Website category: sports
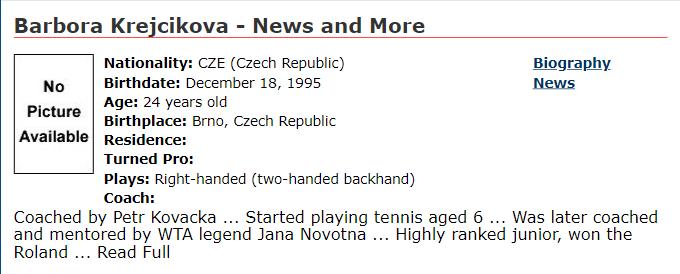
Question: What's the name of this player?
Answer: Barbora Krejcikova

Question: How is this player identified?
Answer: Barbora Krejcikova

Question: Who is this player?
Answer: Barbora Krejcikova

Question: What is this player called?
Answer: Barbora Krejcikova

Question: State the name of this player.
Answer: Barbora Krejcikova

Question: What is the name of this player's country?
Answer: CZE

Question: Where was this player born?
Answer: CZE

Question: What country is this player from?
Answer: CZE

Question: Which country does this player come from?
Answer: CZE

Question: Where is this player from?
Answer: CZE

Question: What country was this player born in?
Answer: CZE

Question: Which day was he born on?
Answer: December 18, 1995

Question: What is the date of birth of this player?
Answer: December 18, 1995

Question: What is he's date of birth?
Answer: December 18, 1995

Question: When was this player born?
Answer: December 18, 1995

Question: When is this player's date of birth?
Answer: December 18, 1995

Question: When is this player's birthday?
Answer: December 18, 1995

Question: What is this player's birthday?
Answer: December 18, 1995

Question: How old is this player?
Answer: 24 years old

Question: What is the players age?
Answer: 24 years old

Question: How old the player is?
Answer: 24 years old

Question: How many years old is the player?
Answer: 24 years old

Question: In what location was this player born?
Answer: Brno, Czech Republic

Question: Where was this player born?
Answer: Brno, Czech Republic

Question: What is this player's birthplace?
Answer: Brno, Czech Republic

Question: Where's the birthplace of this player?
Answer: Brno, Czech Republic

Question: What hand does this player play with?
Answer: Right-handed (two-handed backhand)

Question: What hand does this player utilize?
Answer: Right-handed (two-handed backhand)

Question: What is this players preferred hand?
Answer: Right-handed (two-handed backhand)

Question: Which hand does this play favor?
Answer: Right-handed (two-handed backhand)

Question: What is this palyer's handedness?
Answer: Right-handed (two-handed backhand)